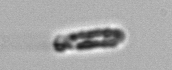
Label: Dactyliosolen_fragilissimus